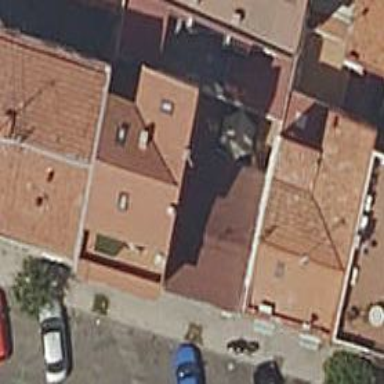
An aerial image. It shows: Image showing building with apartments.